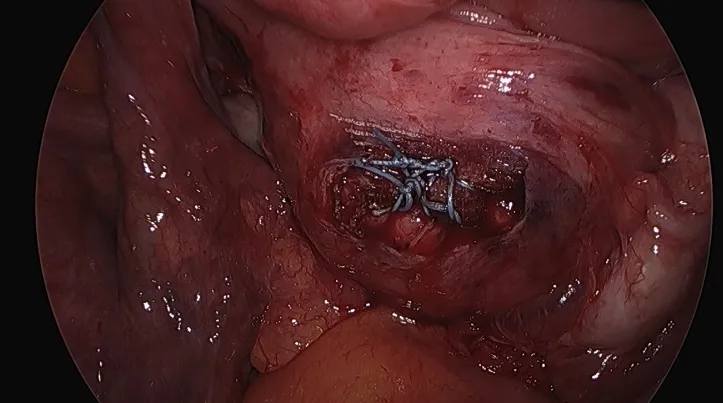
Fixation of the tape on the cervix.
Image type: endoscopy (gi_endoscopy)